Question: I am new to android and need some help creating xml code which reproduces the layout seen in this picture:

I would show what I have attempted so far but I just erased my entire xml file in frustration.
Thank you in advance!
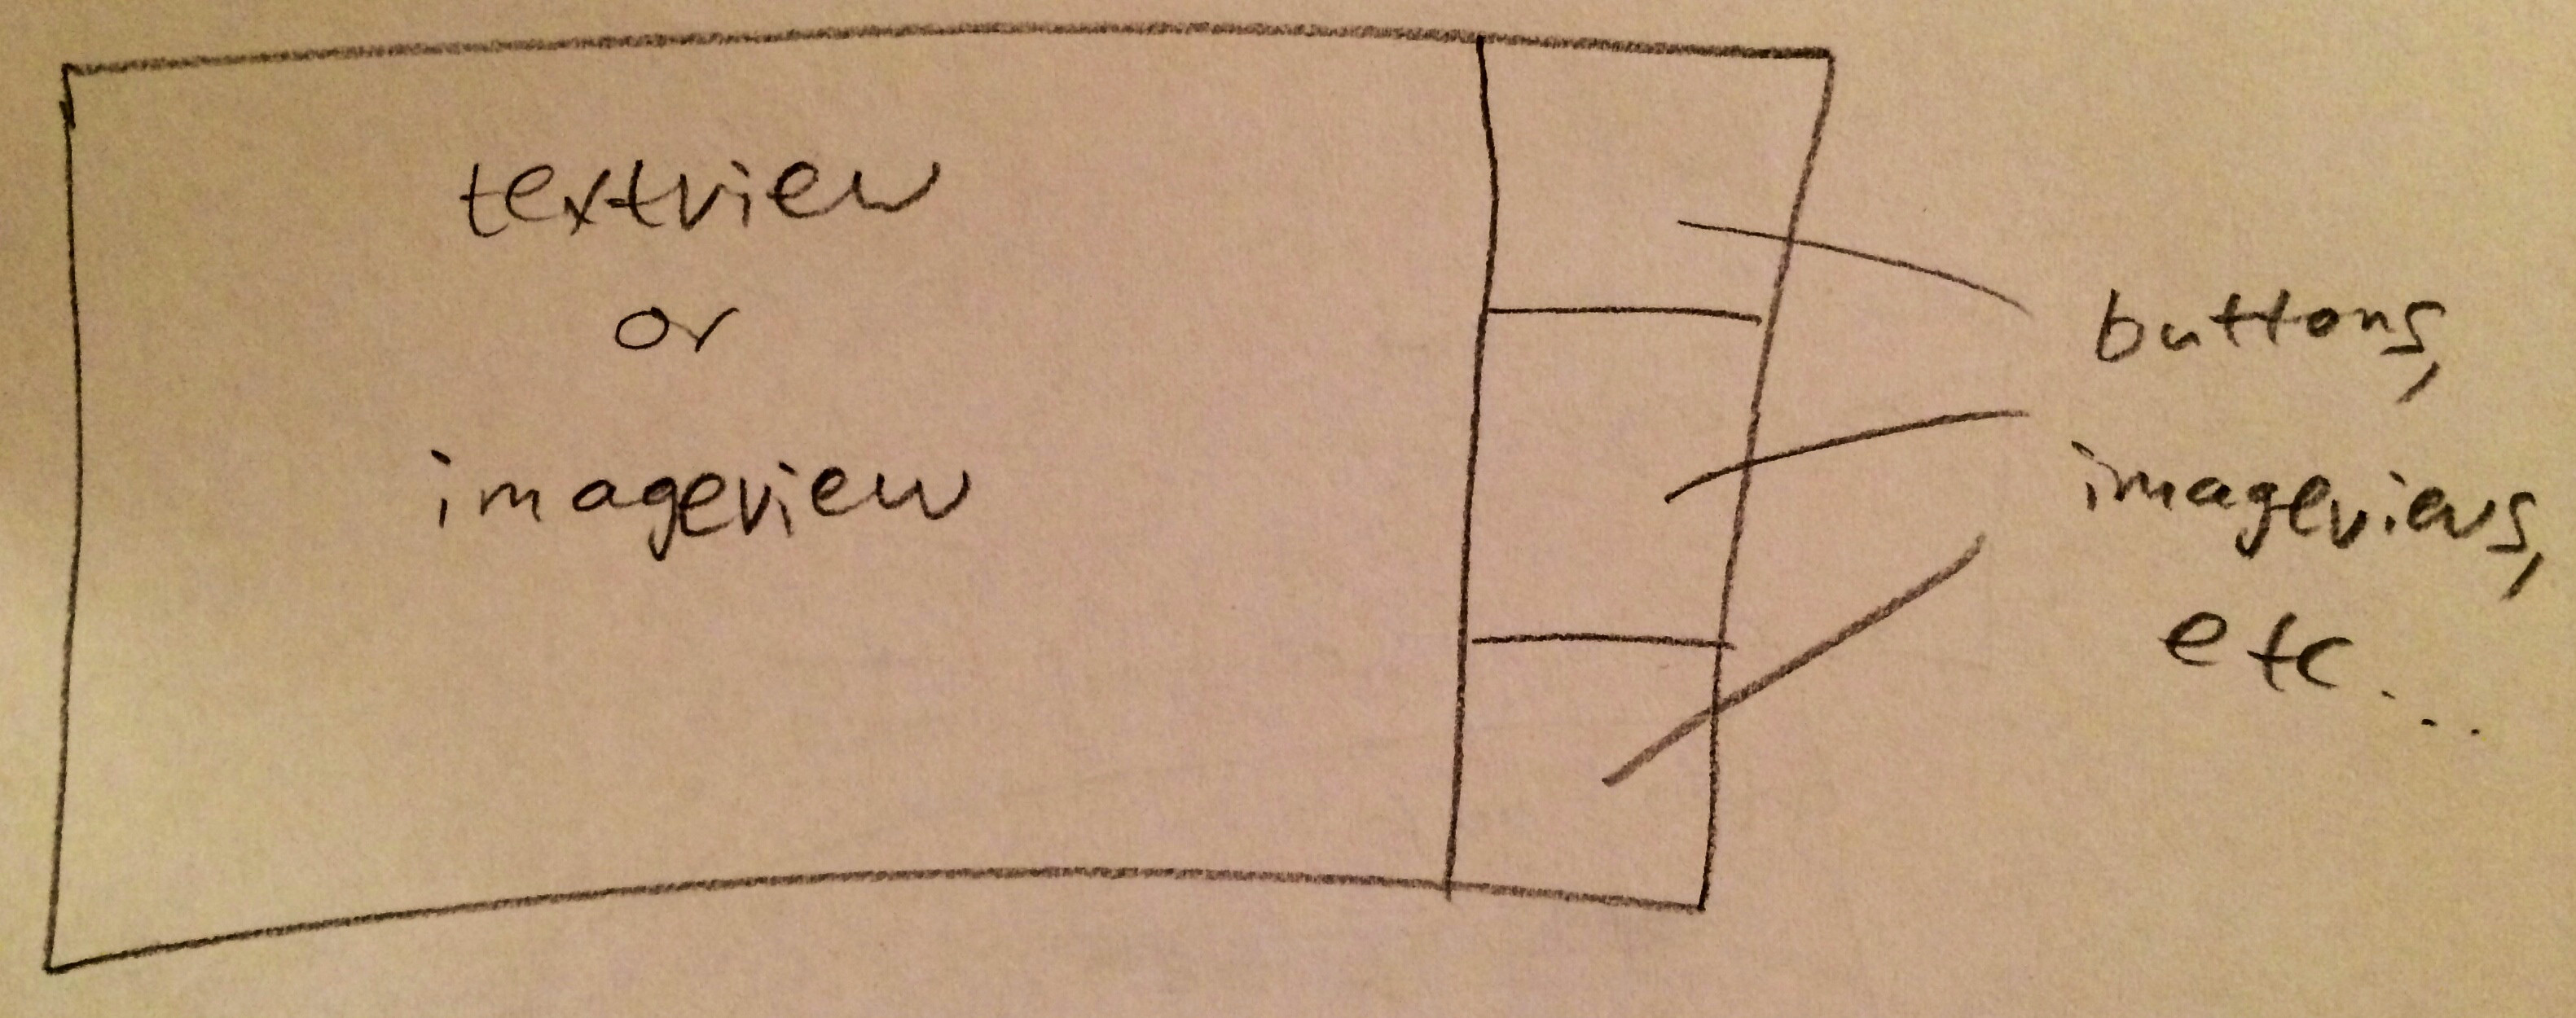
Answer: '''
<LinearLayout
... width=fill_parent, height=fill_parent
... weightSum=5
... orientation=horizontal>
<LinearLayout
... width=0dip, height=fill_parent
... weight=4/>
<LinearLayout
... width=0dip, height=fill_parent
... weight=1/>
</LinearLayout>
'''